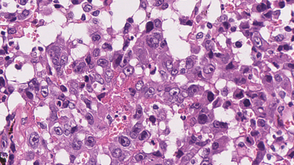
Tumor epithelial tissue: yes
Tumor-associated stroma tissue: no
Normal tissue: no